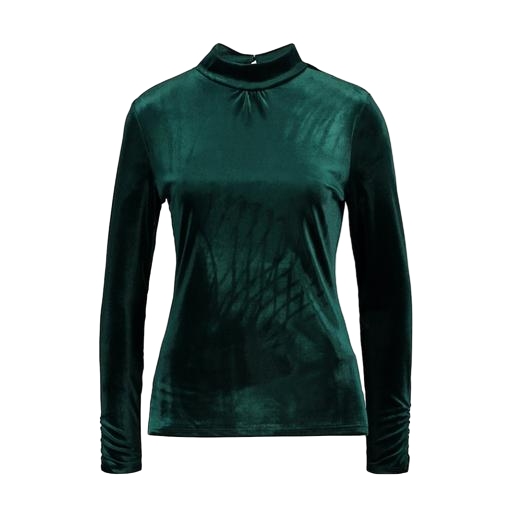
green polo-neck top, high-neck top, green plus size mock-neck top only macy, white background